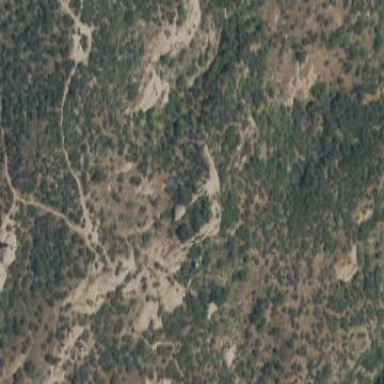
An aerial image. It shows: Landscape dominated by bare rock.